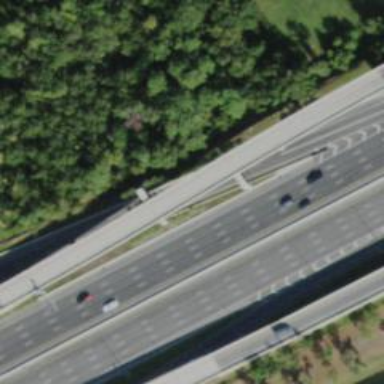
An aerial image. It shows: Bridge on motorway link with half diamond junction.